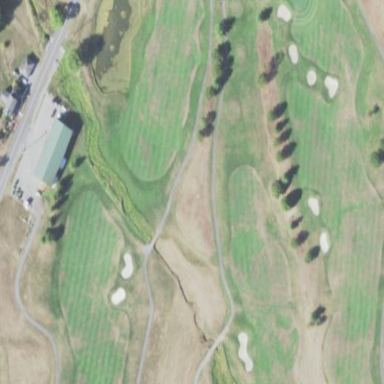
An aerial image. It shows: Rough area on grassy golf course.